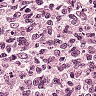
Metastatic tissue present: no